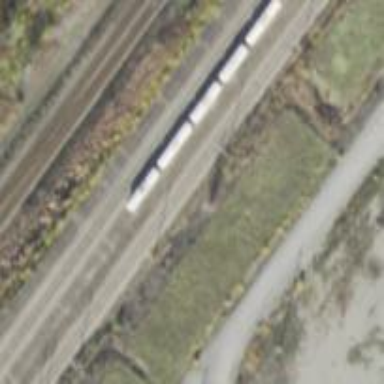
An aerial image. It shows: Railway yard in service.